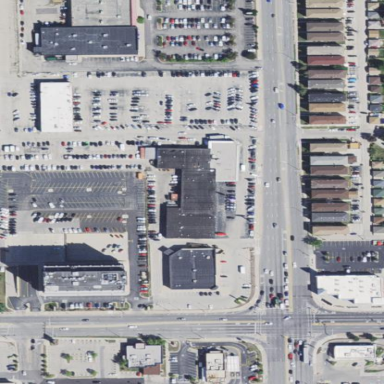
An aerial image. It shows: Retail building that houses car shop.